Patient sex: M
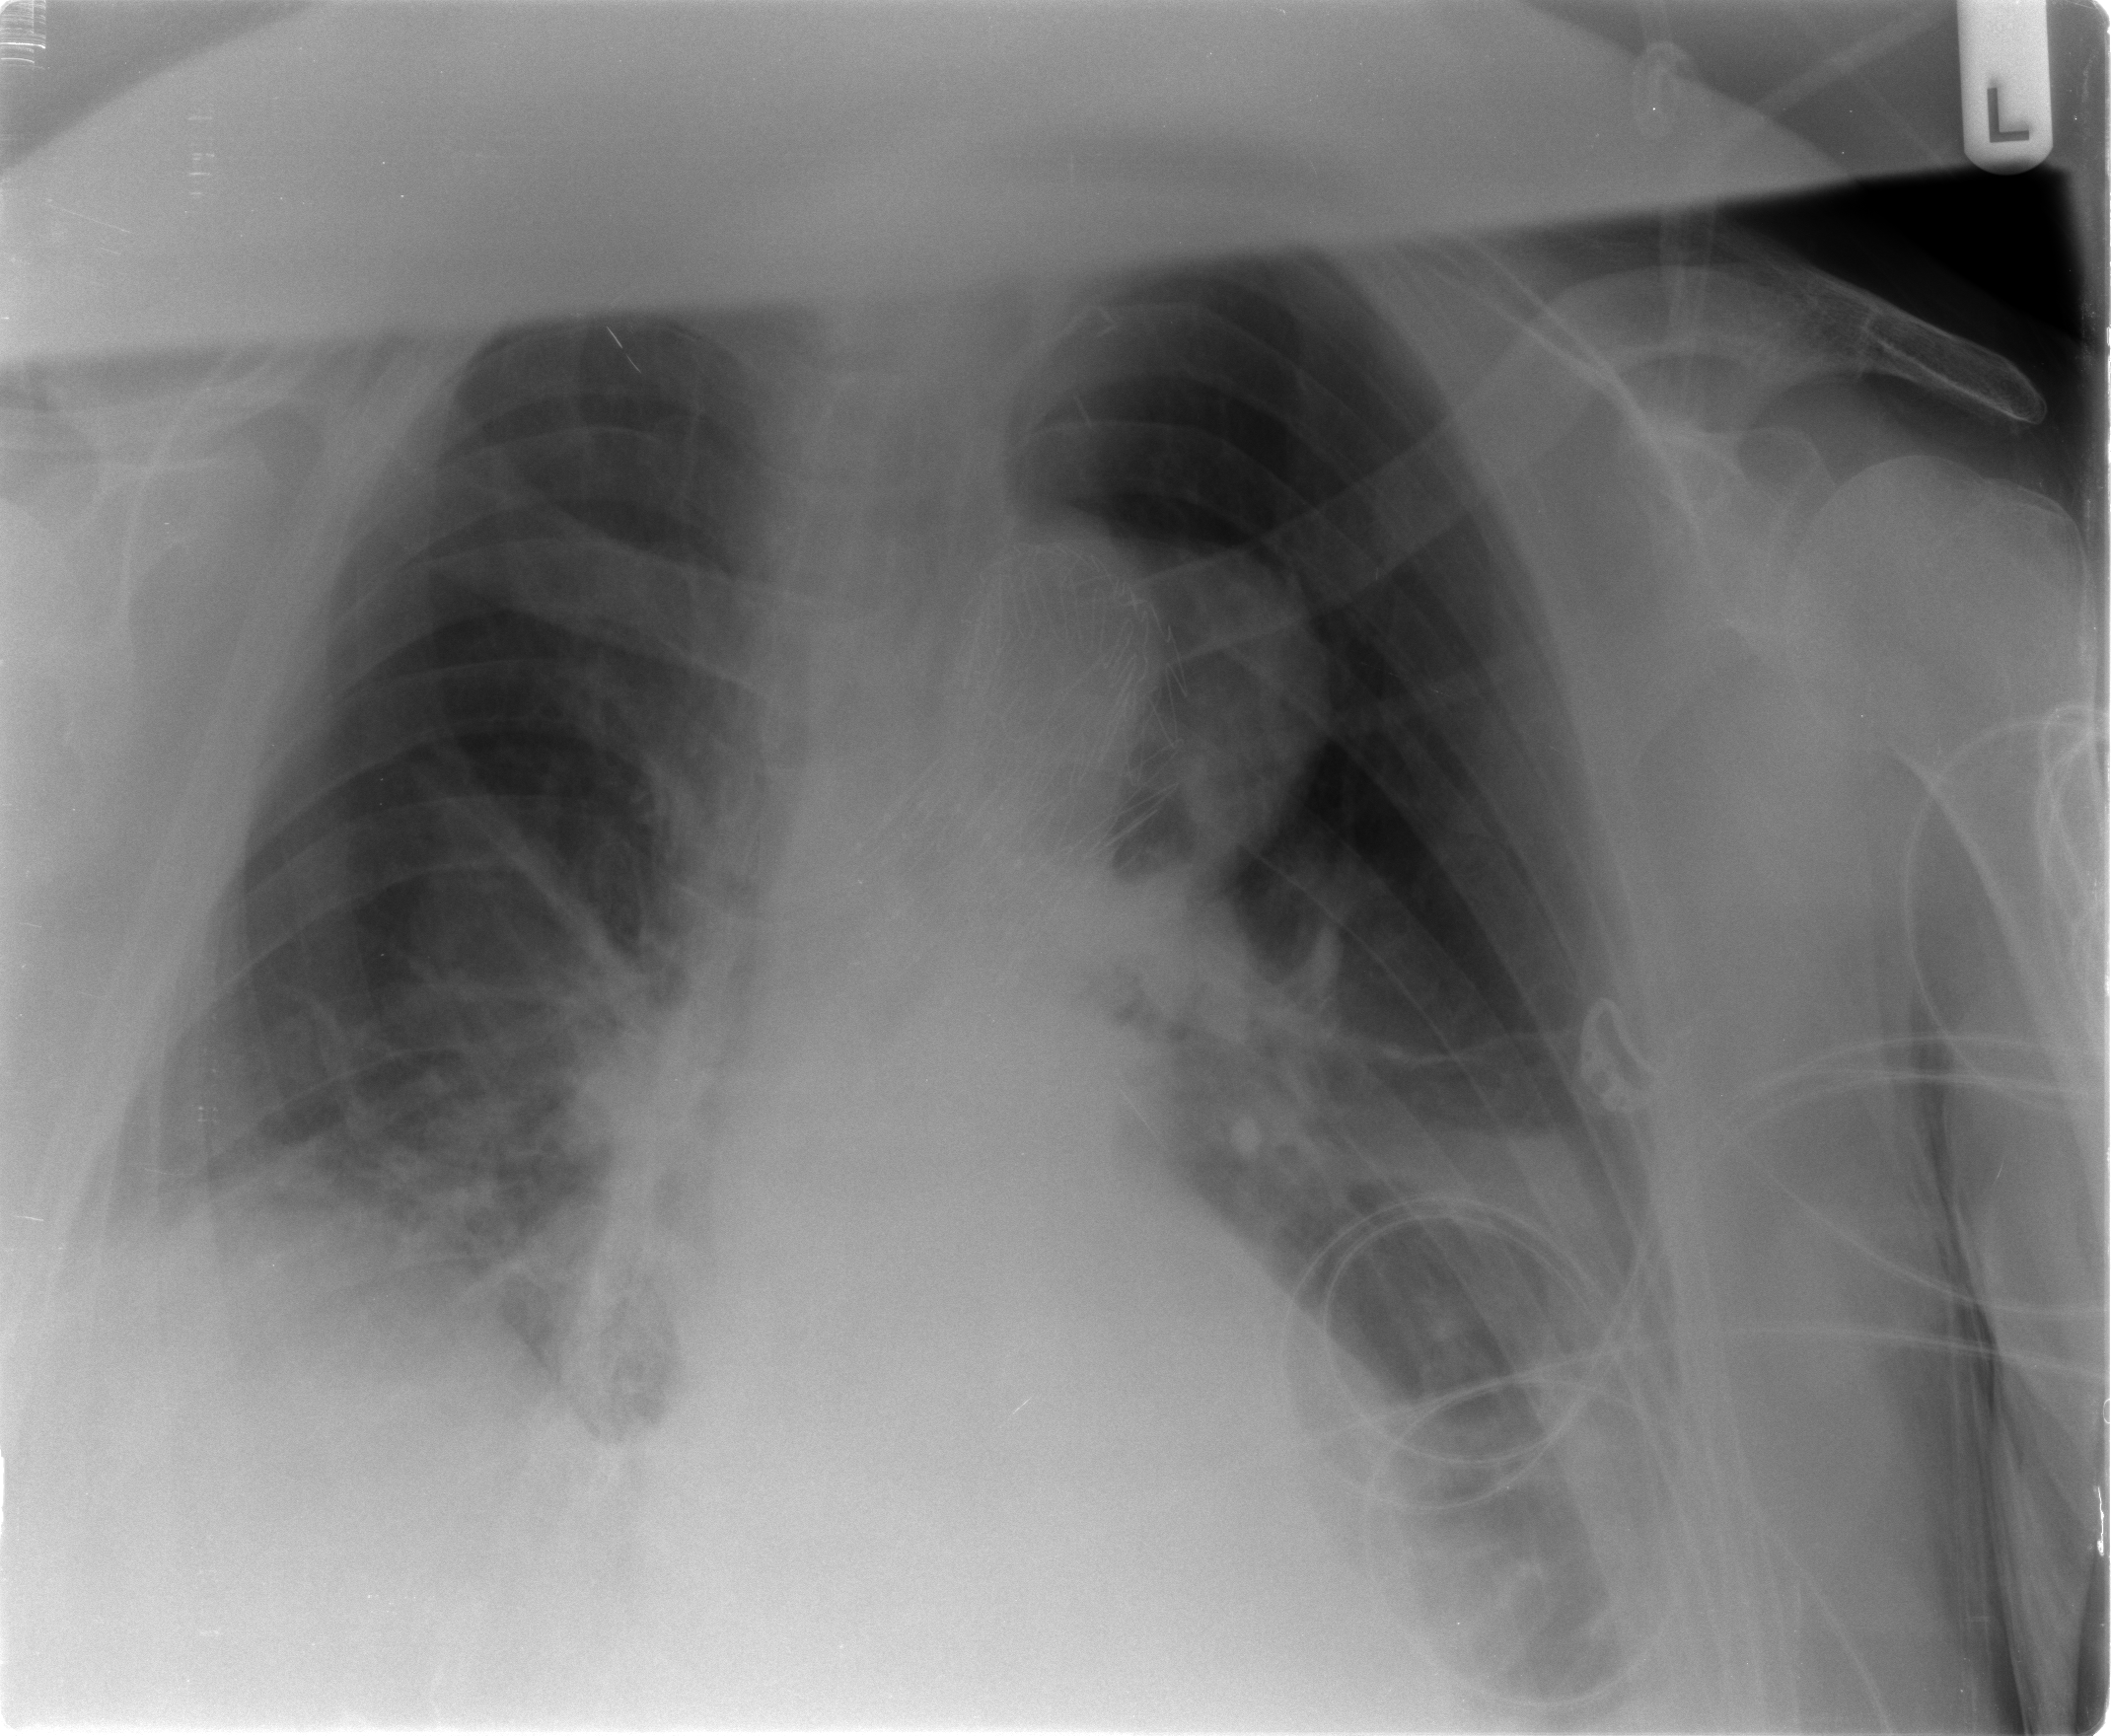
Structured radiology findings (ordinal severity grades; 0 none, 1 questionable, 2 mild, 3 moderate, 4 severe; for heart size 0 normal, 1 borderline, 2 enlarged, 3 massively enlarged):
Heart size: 2
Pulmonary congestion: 2
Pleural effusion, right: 2
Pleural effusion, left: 3
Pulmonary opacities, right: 2
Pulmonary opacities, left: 2
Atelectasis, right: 2
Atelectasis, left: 2